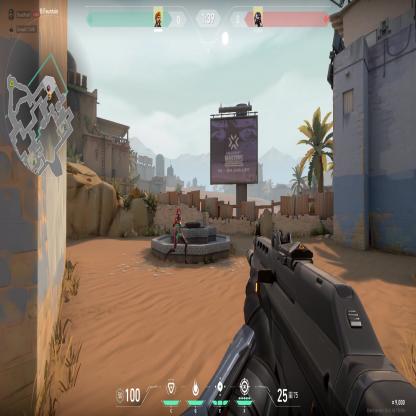
Label: enemy